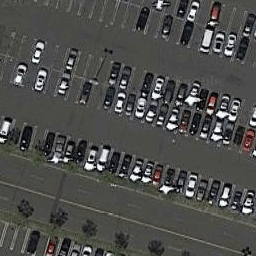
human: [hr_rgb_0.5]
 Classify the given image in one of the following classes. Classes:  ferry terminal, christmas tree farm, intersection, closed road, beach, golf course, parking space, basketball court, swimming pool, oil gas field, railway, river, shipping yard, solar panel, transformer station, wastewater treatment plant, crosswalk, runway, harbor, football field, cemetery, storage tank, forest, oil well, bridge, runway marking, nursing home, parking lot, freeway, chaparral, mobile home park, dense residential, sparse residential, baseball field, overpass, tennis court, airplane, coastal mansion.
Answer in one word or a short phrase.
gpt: parking lot